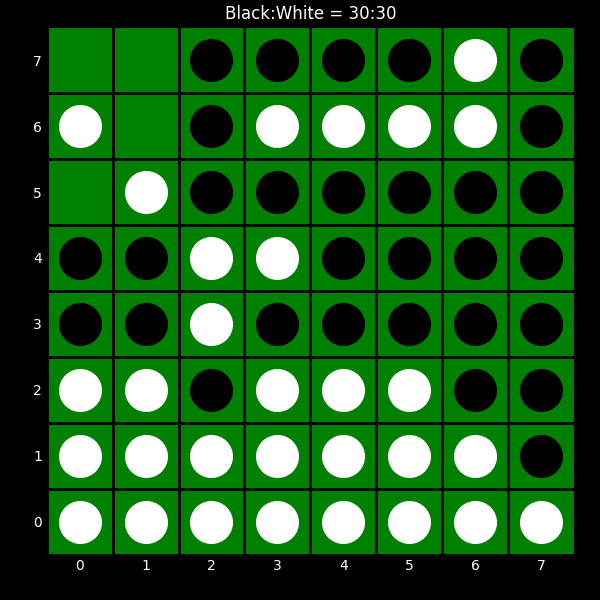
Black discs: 30
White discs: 30